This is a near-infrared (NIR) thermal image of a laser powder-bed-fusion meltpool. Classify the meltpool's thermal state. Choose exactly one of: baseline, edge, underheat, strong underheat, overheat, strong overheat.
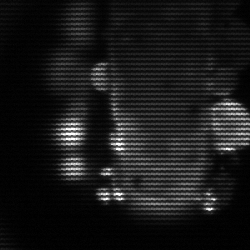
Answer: strong underheat